Question: I have a list of items in an html file as follows:
'''
{% extends 'base.html' %}
{% block Content %}
<div id="movie_list">
{% for movie in movies %}
<p class="movie-title"><a href="/movie/{{ movie.slug }}/">{{ movie.name }}</a> </p>
{% endfor %}
</div> {% endblock %}
'''
It displays a list of movies name which every item in this list is a link! I try to send a request to server to see a specific movie according to the 'href' attribute in the '<a>' tag.
The model handles this request is as follows:
'''
def SpecificMovie(request, movie_slug):
movie = Movie.objects.get(slug=movie_slug)
context = {'movies': movie}
return render_to_response('single_movie.html', context, context_instance=RequestContext(request))
'''
It responds to the request according the 'movie_slug' passed into it!
the 'single_movie.html' file is as follows:
'''
{% extends 'base.html' %}
{% block Content %}
<div id="single_moive">
<p class="movie-title">Name: {{ movies.name }}</p>
<p class="movie-title">Des: {{ movies.description }}</p>
<p class="movie-title">Country: {{ movies.country }}</p>
</div>
{% endblock %}
'''
and my 'urlpatterns' var is as follows:
'''
urlpatterns = patterns('',
(r'^$', TemplateView.as_view(template_name='index.html')),
(r'^admin/', include(admin.site.urls)),
(r'^movie/$', 'movie_page.views.MoviesAll'),
(r'^movie/(?P<movie_slug>.)/$', 'movie_page.views.SpecificMovie'),
)
'''
But when I click on each item in receive an error saying that there is miss match in the url pattern. An snapshot of the page is as follows:

as you can see everything seems ok! but I don't know what the problem is! I read the following links(<URL> but Thanks for any comments.
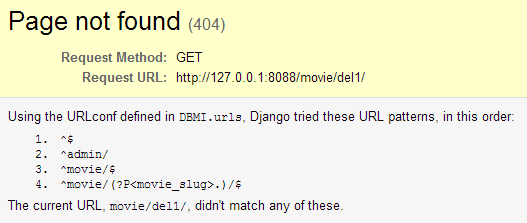
Answer: The regex '(?P<movie_slug>.)' matches a single character. You probably want '(?P<movie_slug>.+)'.